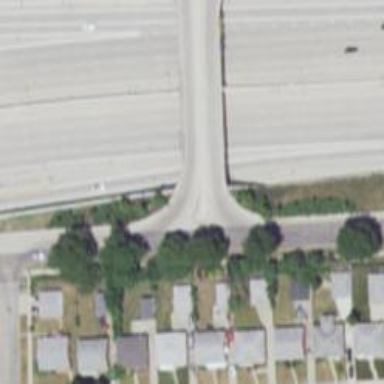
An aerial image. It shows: Secondary link road with bridge.